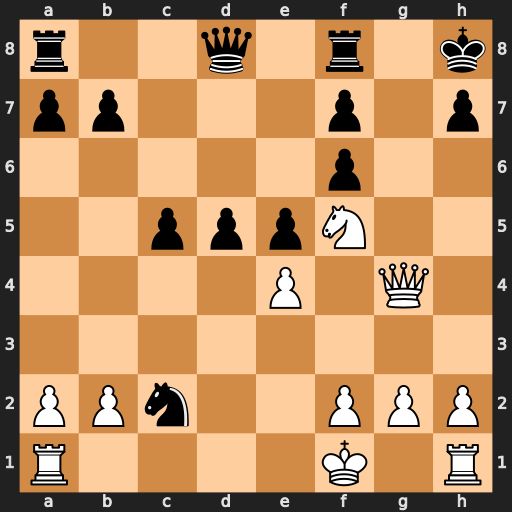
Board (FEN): r2q1r1k/pp3p1p/5p2/2pppN2/4P1Q1/8/PPn2PPP/R4K1R
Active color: w
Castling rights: -
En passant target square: -
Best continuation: Qg7#